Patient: sex M, age 70
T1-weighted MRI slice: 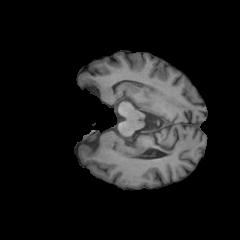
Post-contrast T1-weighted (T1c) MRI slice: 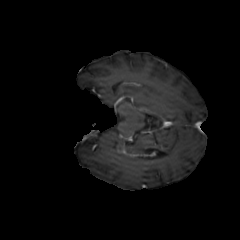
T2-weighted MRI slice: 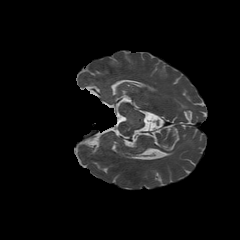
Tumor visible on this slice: no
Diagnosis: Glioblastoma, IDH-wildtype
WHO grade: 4